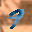
Label: 9